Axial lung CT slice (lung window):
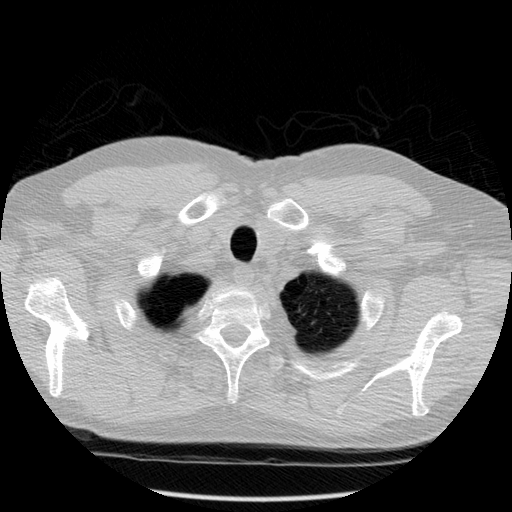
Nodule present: no